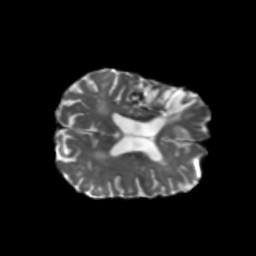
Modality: T2w
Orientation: axial
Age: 75
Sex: male
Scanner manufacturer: siemens
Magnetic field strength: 3 T
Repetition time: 5.47 s
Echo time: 0.0854 s